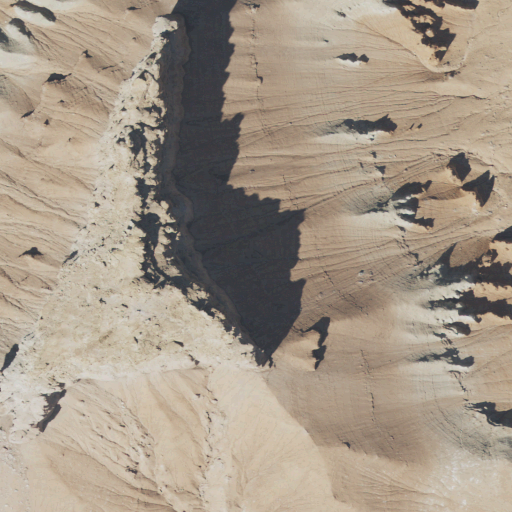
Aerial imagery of mountain in Utah named Wild Horse Butte containing barren land, shrub, and grassland